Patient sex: M
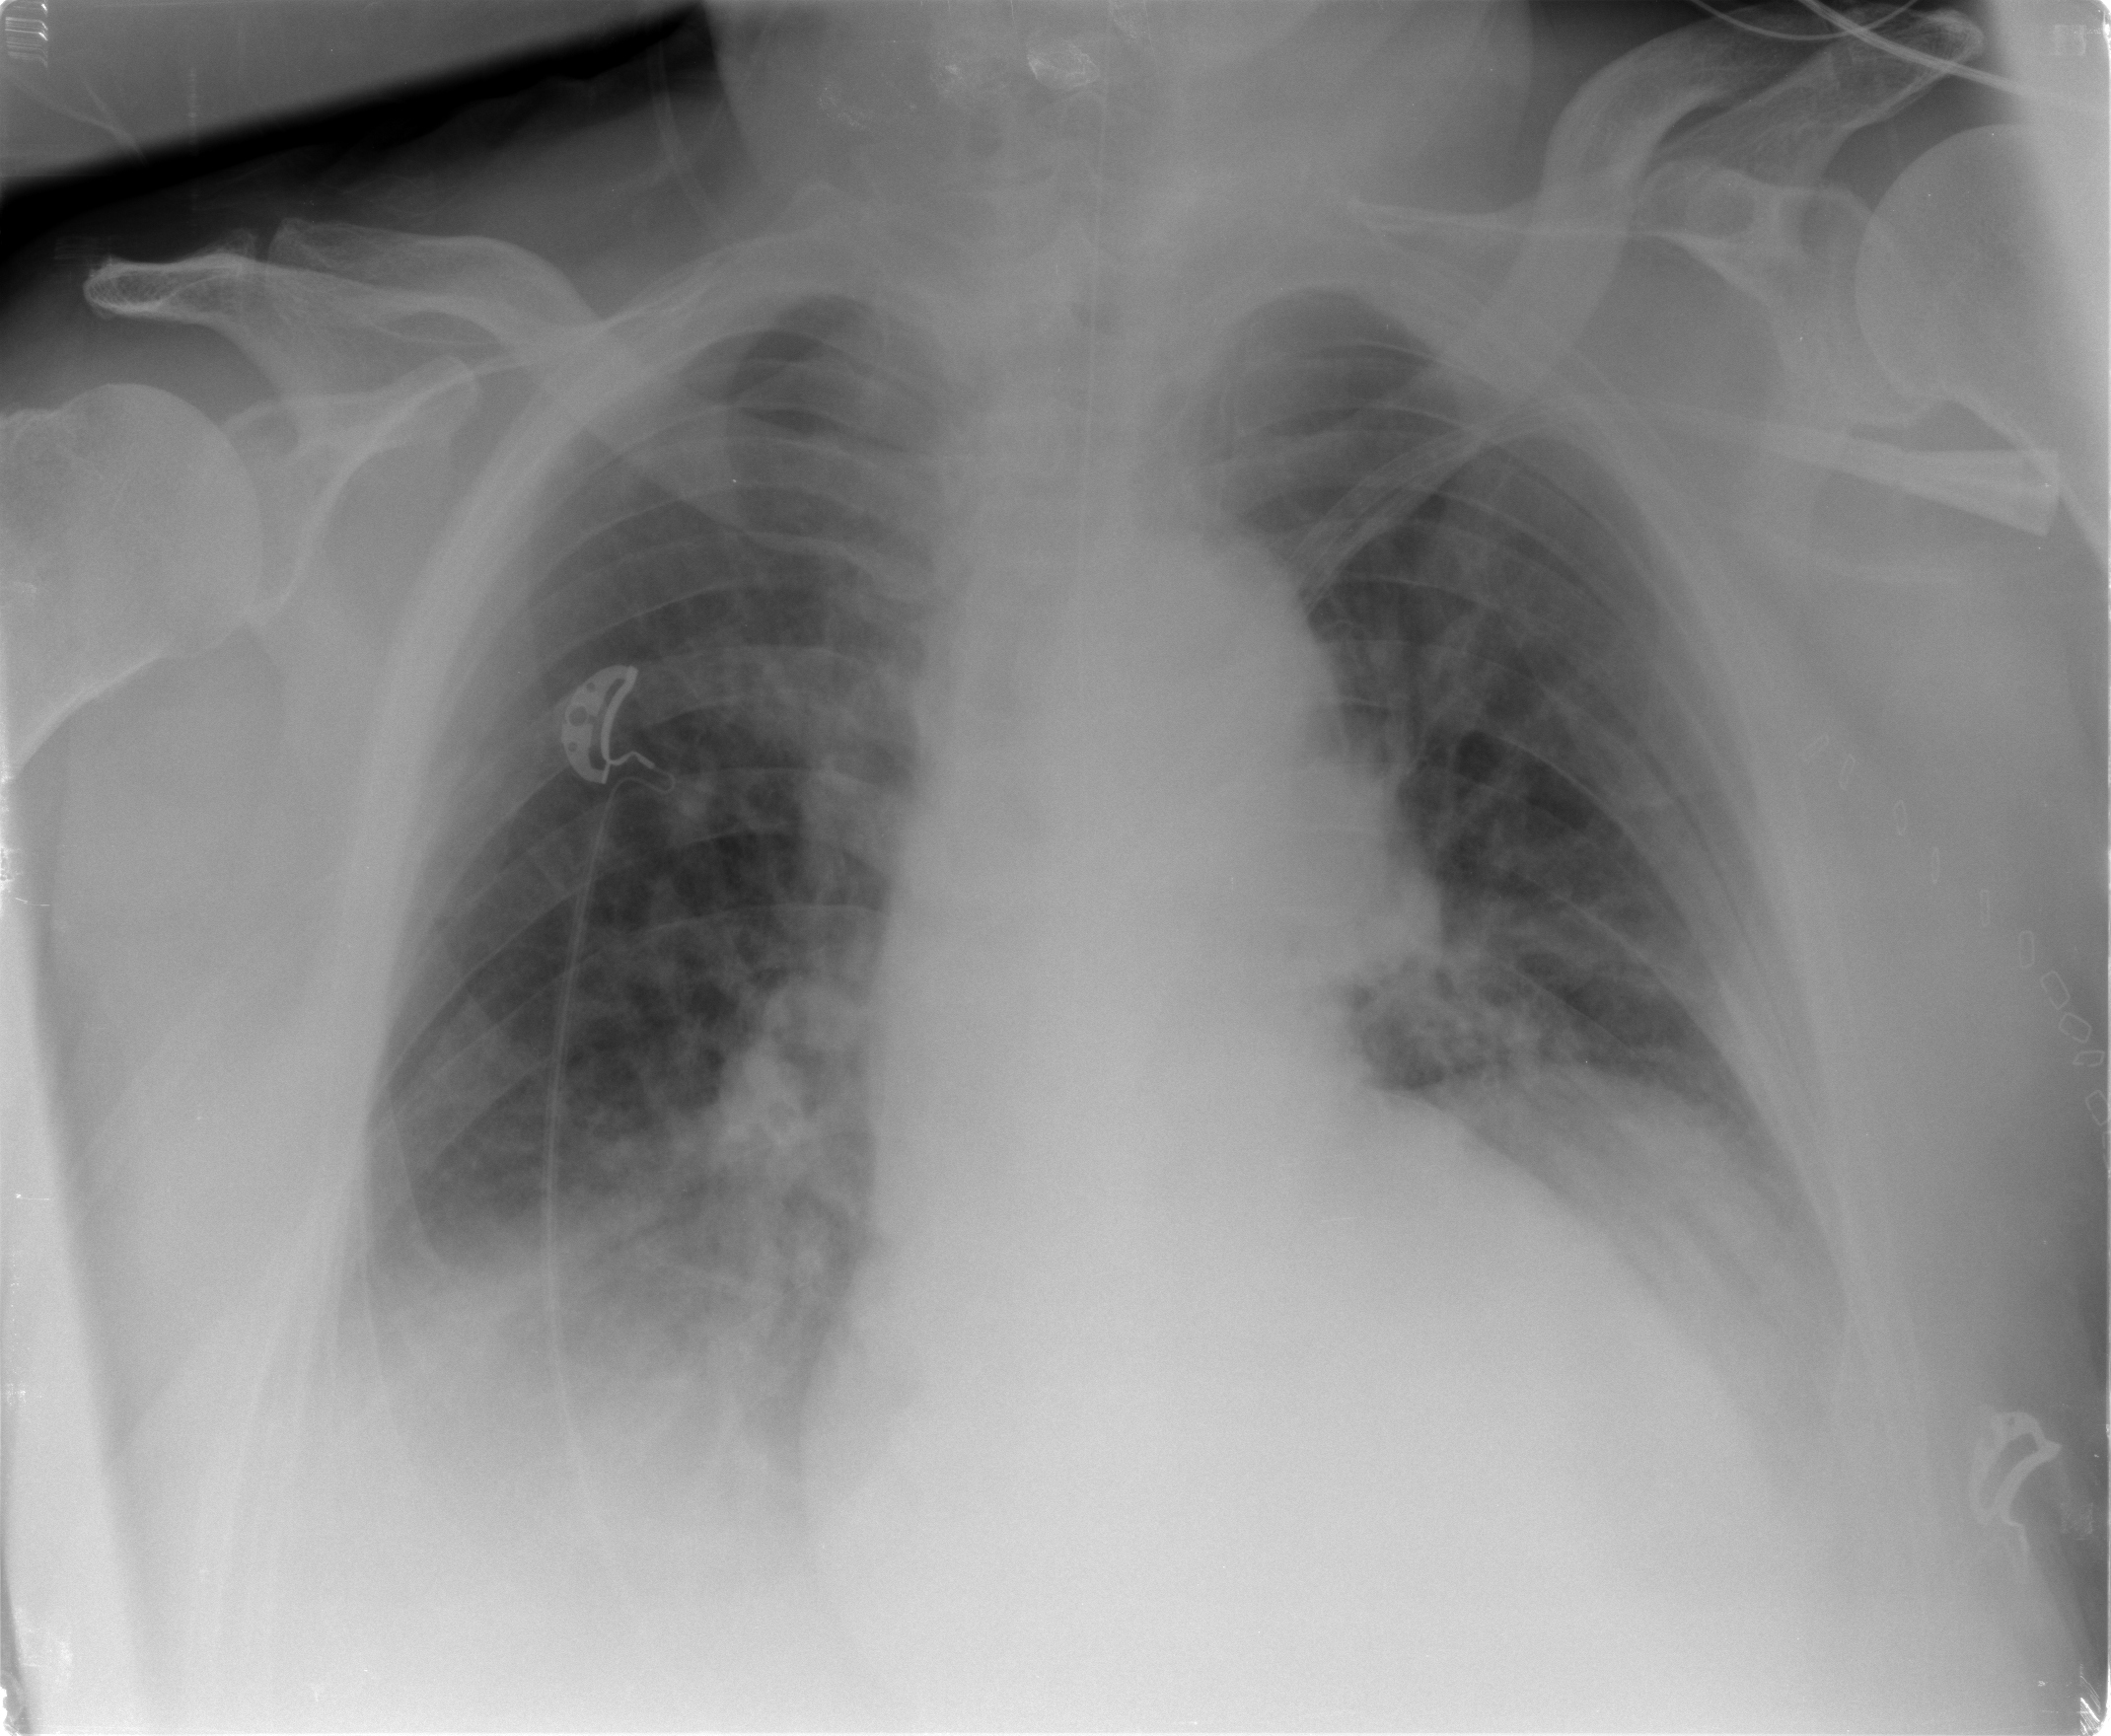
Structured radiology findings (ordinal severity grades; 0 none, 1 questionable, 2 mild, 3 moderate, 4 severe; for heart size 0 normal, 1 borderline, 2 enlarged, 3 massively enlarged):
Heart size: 2
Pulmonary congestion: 2
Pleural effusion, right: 2
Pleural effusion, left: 1
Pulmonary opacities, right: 1
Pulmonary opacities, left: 0
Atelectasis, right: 2
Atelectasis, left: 2